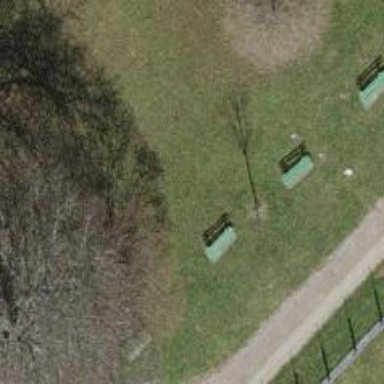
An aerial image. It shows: Bench for seating.